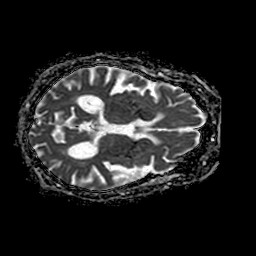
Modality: ADC
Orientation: axial
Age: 78
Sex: female
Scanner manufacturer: philips
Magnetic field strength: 1.5 T
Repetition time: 3.359 s
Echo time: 0.08969 s